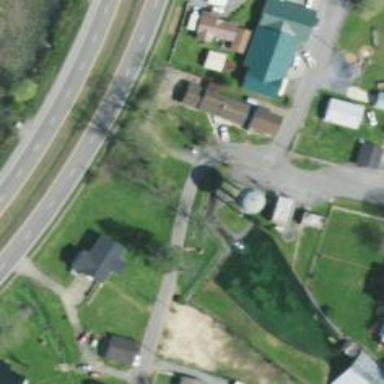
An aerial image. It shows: Water tower that is man-made.